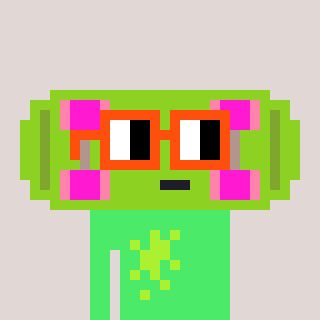
a pixel art character with square orange glasses, a skateboard-shaped head and a teal-colored body on a warm background